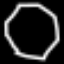
Label: octagon